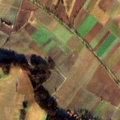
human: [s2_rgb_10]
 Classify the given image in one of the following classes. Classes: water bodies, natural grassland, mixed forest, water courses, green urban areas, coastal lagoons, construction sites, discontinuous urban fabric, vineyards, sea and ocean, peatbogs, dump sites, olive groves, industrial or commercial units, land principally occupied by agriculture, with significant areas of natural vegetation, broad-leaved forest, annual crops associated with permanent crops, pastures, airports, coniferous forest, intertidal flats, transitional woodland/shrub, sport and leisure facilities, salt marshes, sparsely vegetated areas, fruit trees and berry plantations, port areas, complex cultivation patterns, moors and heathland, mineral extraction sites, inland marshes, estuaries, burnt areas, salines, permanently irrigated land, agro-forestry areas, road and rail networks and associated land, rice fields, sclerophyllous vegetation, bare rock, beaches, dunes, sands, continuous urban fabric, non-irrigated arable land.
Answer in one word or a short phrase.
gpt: non-irrigated arable land, complex cultivation patterns, broad-leaved forest